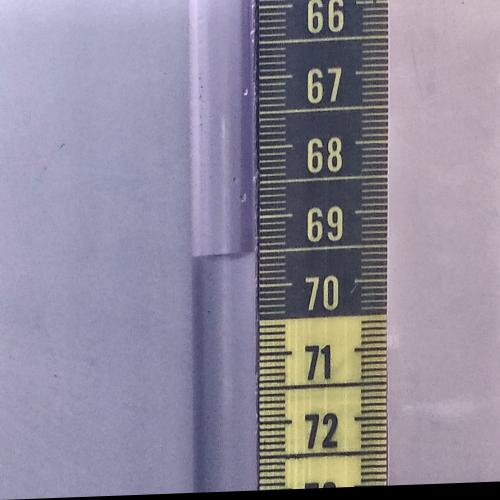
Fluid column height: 69.5 cm